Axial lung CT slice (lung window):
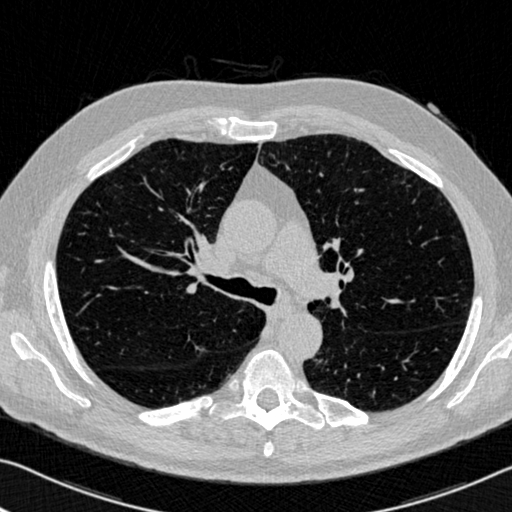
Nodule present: no